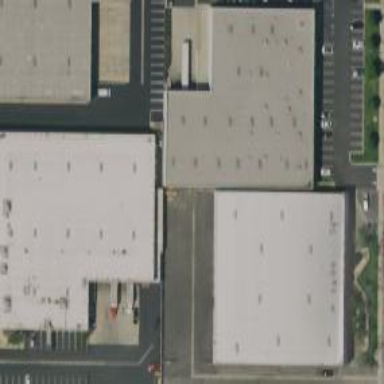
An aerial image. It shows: Warehouse.